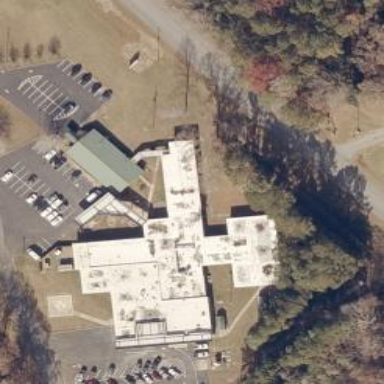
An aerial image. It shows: Hospital building.